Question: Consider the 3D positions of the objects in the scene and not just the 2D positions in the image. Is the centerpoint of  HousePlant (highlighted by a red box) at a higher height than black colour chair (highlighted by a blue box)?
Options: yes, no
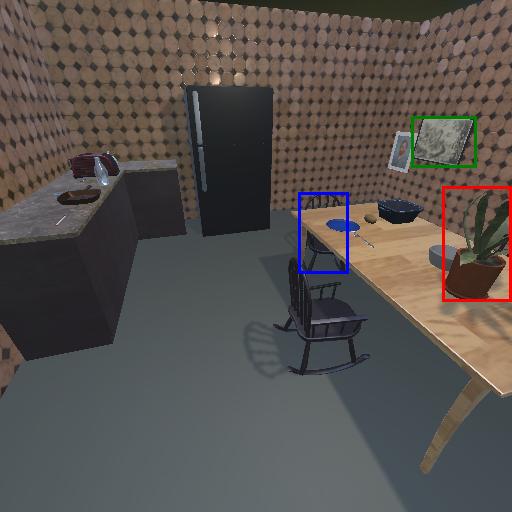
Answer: yes